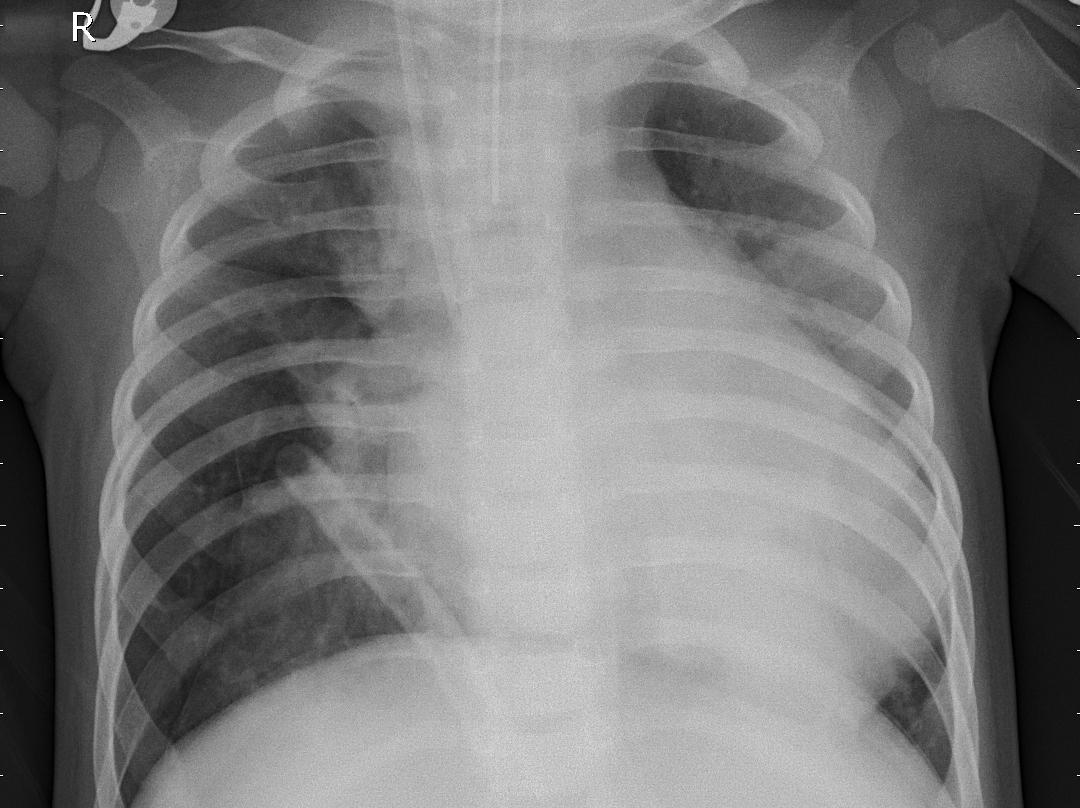
Diagnosis: PNEUMONIA